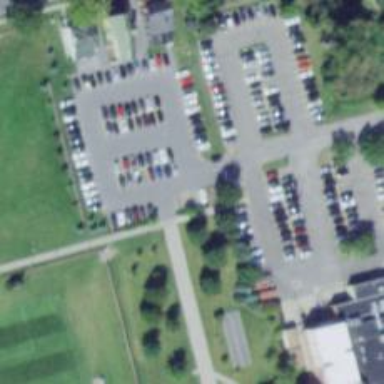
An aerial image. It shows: Parking space.